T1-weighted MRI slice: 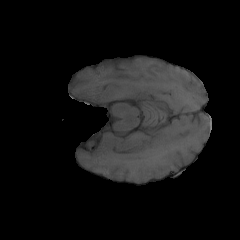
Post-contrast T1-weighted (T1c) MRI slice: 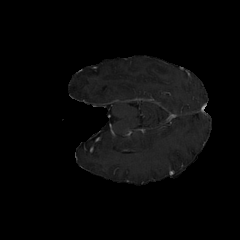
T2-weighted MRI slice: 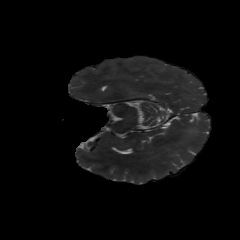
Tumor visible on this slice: no